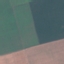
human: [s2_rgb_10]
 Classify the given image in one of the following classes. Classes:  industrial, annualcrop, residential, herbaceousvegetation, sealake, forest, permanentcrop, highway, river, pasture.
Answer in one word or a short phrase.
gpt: AnnualCrop